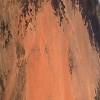
Label: land